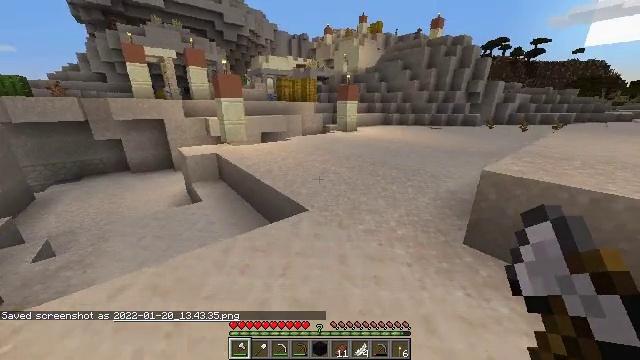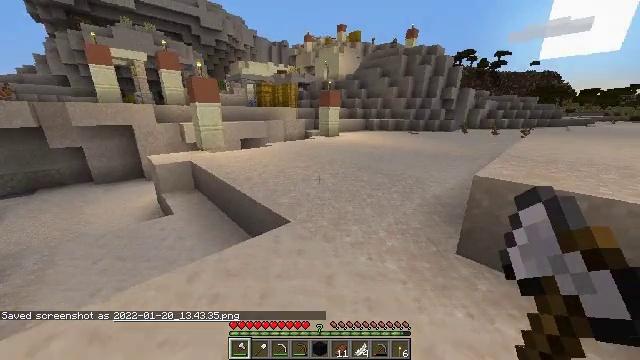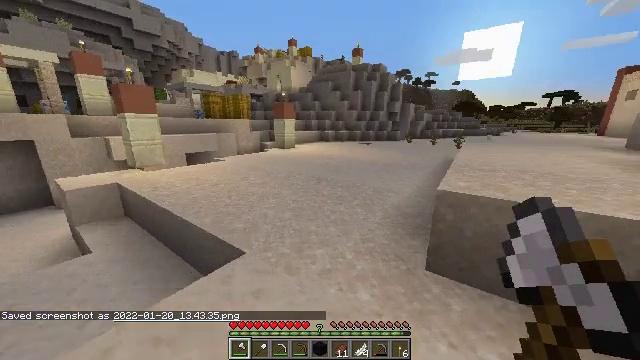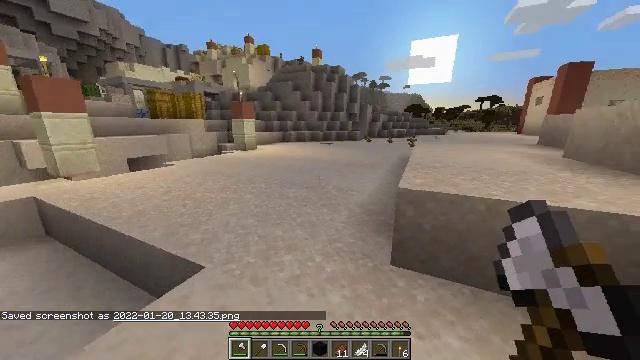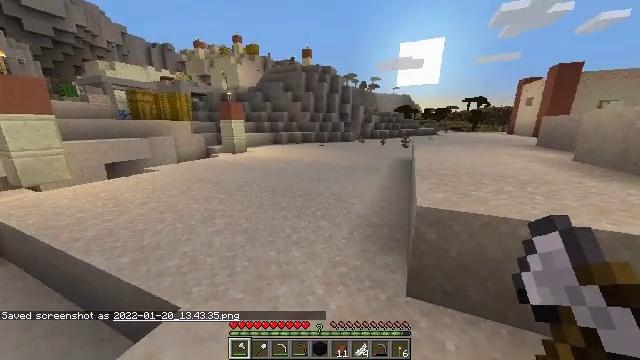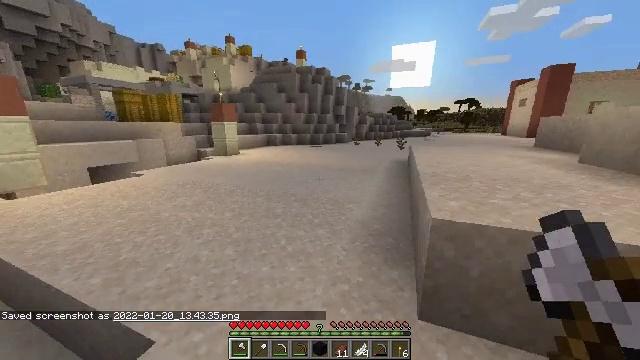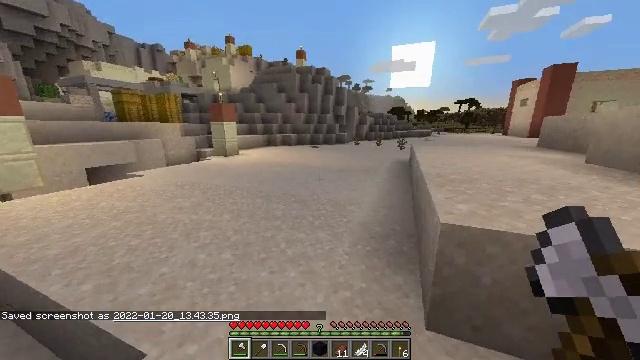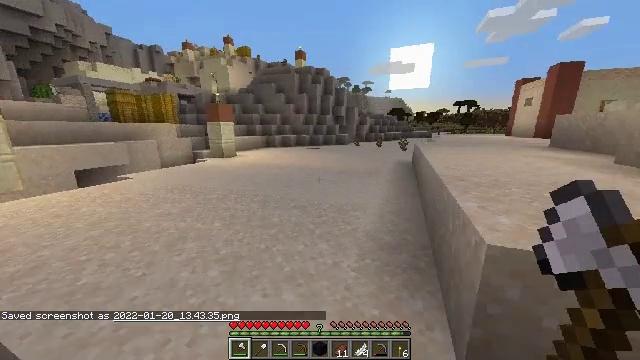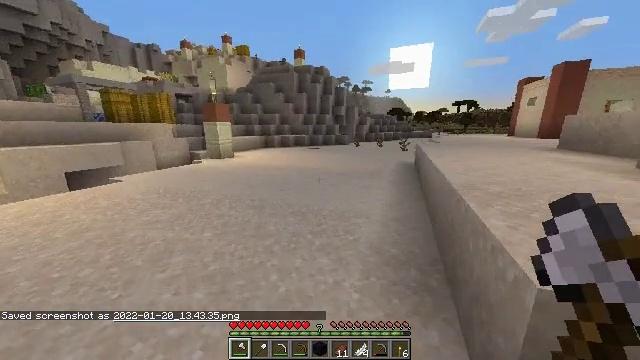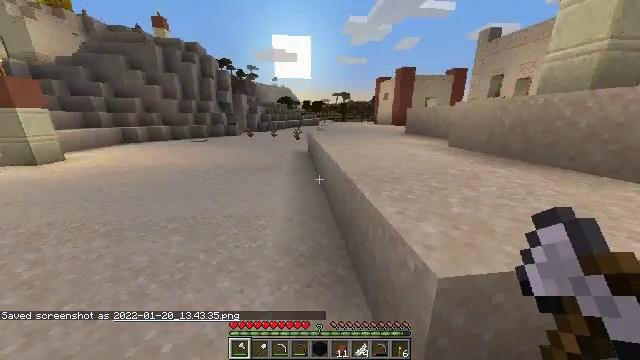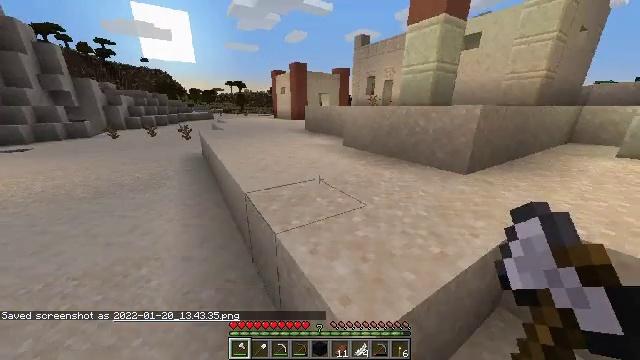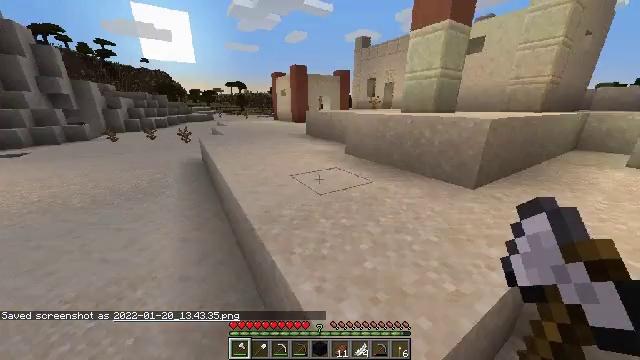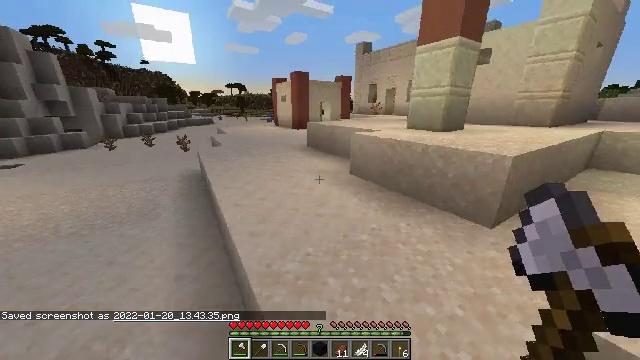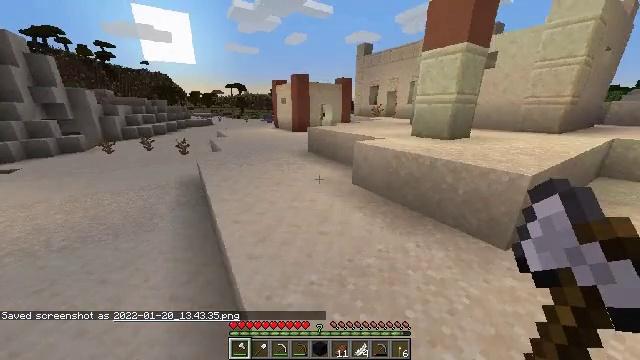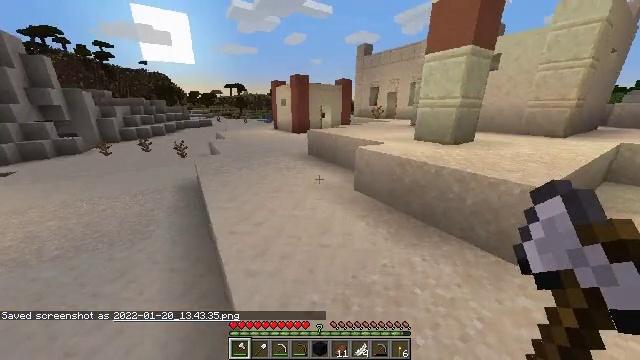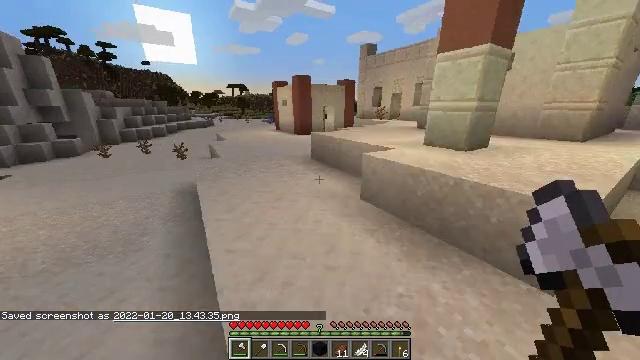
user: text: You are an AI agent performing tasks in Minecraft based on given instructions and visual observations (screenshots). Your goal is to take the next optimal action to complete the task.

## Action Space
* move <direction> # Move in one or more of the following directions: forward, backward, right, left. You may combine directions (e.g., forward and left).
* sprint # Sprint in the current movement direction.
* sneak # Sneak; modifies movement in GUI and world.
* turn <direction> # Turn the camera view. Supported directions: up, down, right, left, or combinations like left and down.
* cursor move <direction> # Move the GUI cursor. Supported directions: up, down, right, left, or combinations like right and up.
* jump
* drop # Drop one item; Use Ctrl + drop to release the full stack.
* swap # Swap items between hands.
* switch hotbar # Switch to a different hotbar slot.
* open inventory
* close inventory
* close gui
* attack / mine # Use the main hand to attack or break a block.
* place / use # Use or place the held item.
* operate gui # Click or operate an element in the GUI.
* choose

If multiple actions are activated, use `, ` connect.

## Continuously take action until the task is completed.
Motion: motion action
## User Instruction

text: Collect the white glazed terracotta by mining it.
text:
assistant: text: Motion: move forward, turn right and up
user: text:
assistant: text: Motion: move forward, turn right and up
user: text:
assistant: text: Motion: move forward, turn right
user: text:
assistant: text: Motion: move forward, turn right
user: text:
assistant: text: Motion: move forward, turn right
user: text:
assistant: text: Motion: move forward
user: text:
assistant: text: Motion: move forward
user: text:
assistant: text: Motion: move forward
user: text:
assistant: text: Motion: move forward, turn right and down
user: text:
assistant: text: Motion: move forward, turn right and down, jump
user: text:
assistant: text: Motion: move forward, jump
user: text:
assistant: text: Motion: move forward, jump
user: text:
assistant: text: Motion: move forward, jump
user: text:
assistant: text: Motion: move forward
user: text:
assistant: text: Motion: move forward
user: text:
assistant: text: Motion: move forward, turn left
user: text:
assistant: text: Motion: move forward, turn left
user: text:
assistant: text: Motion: move forward, turn left
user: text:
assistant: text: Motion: move forward, turn left
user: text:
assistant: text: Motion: move forward, turn left
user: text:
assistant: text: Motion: move forward, turn left
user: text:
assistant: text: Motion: move forward, turn left, jump
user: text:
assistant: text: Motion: move forward, turn left and up, jump
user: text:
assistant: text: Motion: move forward, turn left, jump
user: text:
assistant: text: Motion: move forward, jump
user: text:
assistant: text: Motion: move forward, jump
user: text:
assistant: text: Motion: move forward
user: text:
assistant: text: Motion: move forward
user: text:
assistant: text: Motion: move forward
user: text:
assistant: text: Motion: move forward